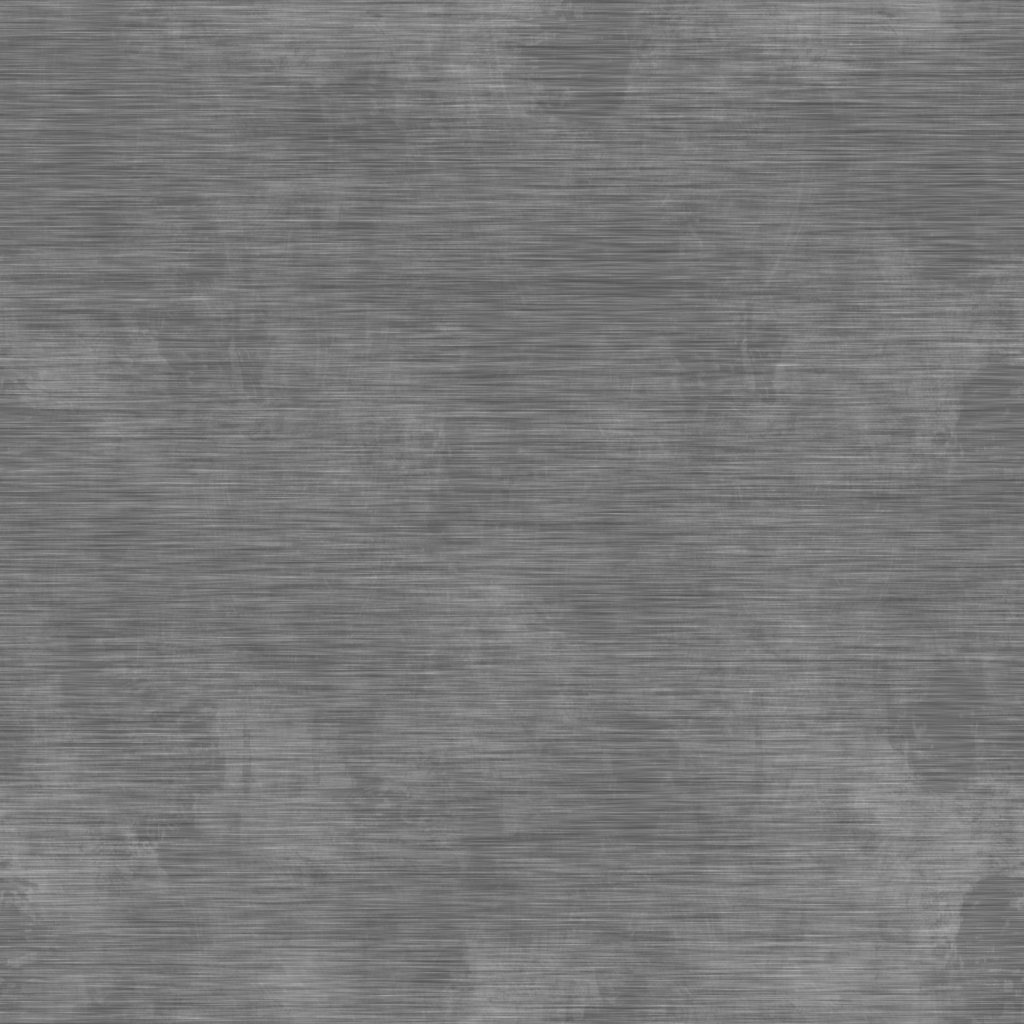
Texture map type: Roughness